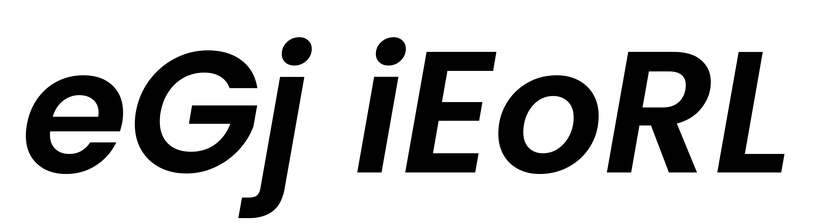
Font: Poppins-SemiBoldItalic